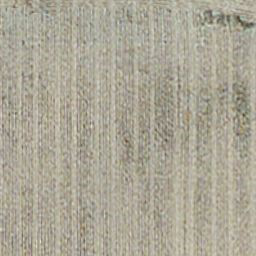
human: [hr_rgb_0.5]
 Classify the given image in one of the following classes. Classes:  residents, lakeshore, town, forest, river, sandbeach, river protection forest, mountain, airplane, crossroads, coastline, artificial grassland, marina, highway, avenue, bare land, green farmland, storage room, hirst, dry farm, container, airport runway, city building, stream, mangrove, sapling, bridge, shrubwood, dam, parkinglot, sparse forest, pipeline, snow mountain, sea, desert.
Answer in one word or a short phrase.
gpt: dry farm